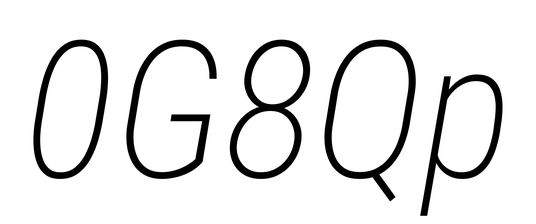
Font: Roboto-Italic_Condensed_ExtraLight_Italic